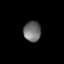
Tissue: lung
Cell type: Epithelial cells
Senescence score: 0.2339
Nuclear area (px): 345
Mean DAPI intensity: 110.154